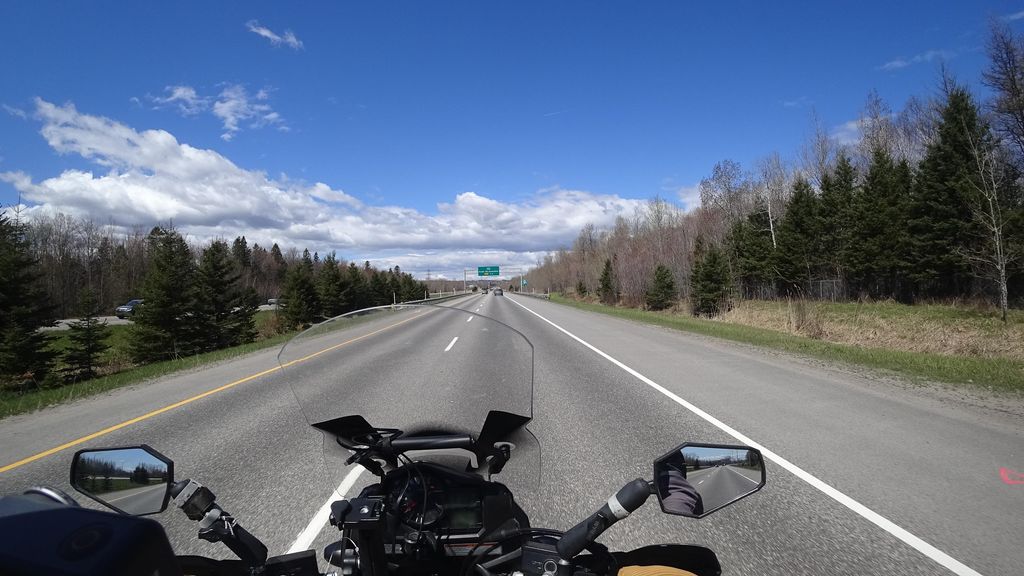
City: quebec_city